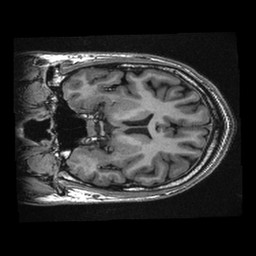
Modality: T1w
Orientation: coronal
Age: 23
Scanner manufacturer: ge
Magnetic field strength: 3 T
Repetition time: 0.0083 s
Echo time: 0.003108 s